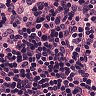
Metastatic tissue present: no